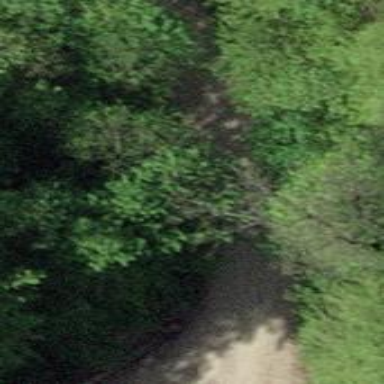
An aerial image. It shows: Unpaved path.